Field crop: maize
Growth stage: 2
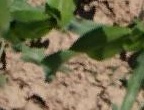
Species: maize